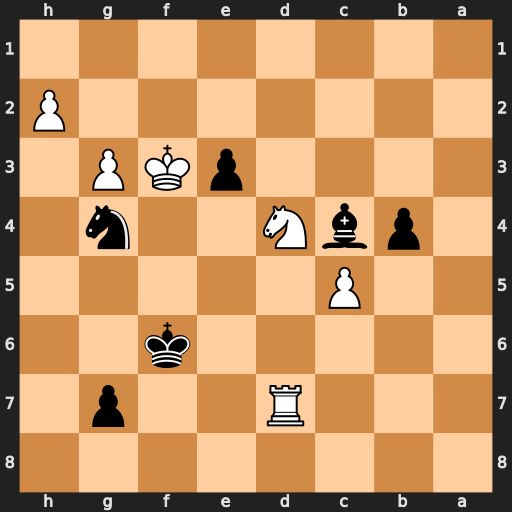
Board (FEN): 8/3R2p1/5k2/2P5/1pbN2n1/4pKP1/7P/8
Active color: b
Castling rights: -
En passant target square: -
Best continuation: Ne5+ Kxe3 Nxd7